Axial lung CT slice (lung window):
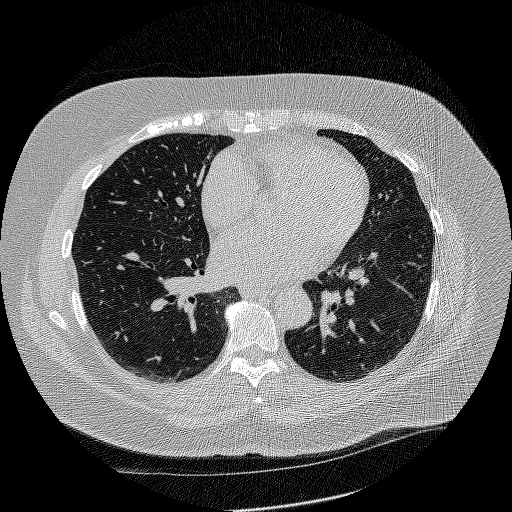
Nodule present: no